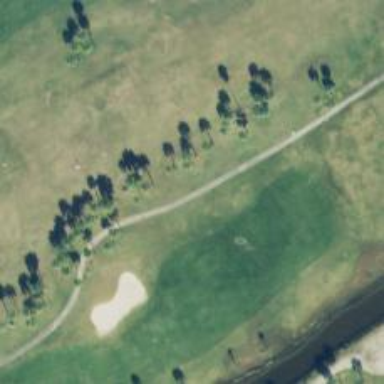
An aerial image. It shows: Pathway for golfing.